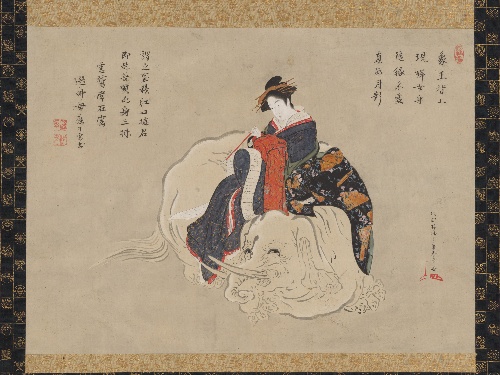
Title: 勝川春章筆  佛母恵選賛　江口の君図|Courtesan of Eguchi
Artist: Katsukawa Shunshō 勝川春章|Butsumo Keisen
Artist bio: Japanese, 1726–1792|Japanese, 1771–1854
Date: painting:1770−80; inscription: 1820s–30s
Object type: Hanging scroll
Classification: Paintings
Medium: Hanging scroll; ink and color on paper
Culture: Japan
Period: Edo period (1615–1868)
Dimensions: Image: 14 7/8 × 20 7/16 in. (37.8 × 51.9 cm)
Overall with mounting: 48 1/16 × 25 1/4 in. (122 × 64.1 cm)
Overall with knobs: 48 1/16 × 27 3/8 in. (122.1 × 69.5 cm)
Department: Asian Art
Credit line: Mary and Cheney Cowles Collection, Gift of Mary and Cheney Cowles, 2018
Accession year: 2018
Repository: Metropolitan Museum of Art, New York, NY
Tags: Women|Elephants